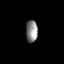
Tissue: prostate
Cell type: B cells
Senescence score: 0.2866
Nuclear area (px): 250
Mean DAPI intensity: 139.32